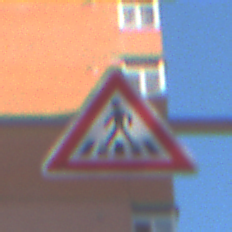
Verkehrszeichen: FussgaengerueberwegRechts
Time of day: MorningAfternoon
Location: Outdoor (Suburban)
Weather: PartlyCloudy
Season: NotSpecified
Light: Natural